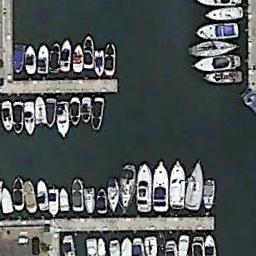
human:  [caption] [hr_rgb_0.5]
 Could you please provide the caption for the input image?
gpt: Many ships are in the harbor .

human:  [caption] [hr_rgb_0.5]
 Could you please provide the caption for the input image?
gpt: The harbor has lots of neatly docked boats and the color of the waters is green .

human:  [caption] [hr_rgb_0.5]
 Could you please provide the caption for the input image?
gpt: Many yachts moored neatly on the sea side of the harbor .

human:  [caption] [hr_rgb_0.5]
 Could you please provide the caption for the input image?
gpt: Some branches of the harbor have fewer stops .

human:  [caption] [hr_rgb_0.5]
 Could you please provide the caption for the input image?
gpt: There are some ships docked neatly at the harbor .